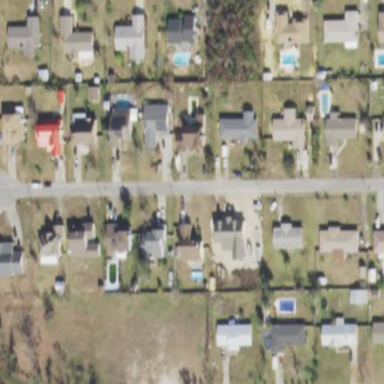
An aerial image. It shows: Single-family residential area.